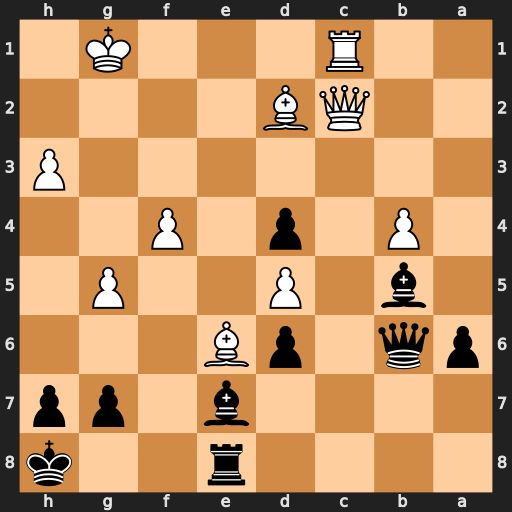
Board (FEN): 4r2k/4b1pp/pq1pB3/1b1P2P1/1P1p1P2/7P/2QB4/2R3K1
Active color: b
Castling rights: -
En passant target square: -
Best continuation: d3+ Qc5 dxc5